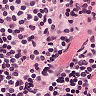
Metastatic tissue present: no